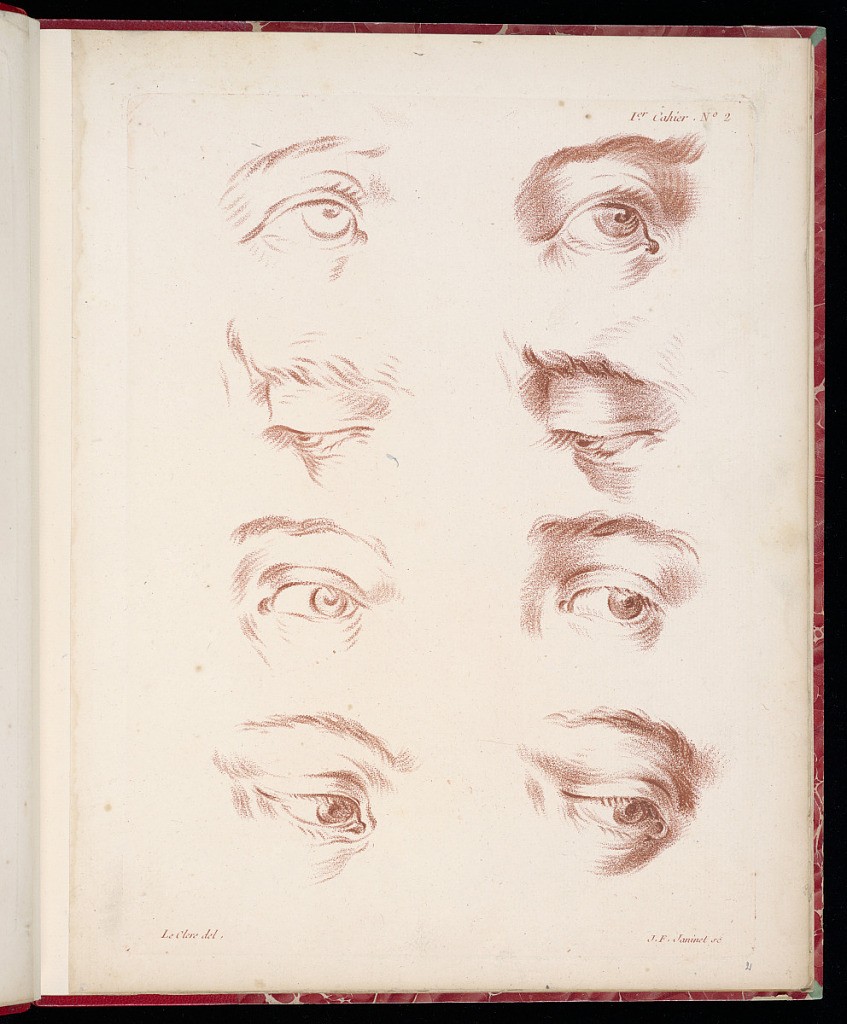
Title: Studies of Eyes
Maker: Pierre Thomas Le Clerc, French, ca. 1740 - ca. 1796
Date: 1773
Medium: Crayon-manner with red ink on laid paper
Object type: Print
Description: Studies of eight eyes in different positions and from different angles from a series of figure studies for the education of artists and amateurs printed in red ink in the crayon manner. The plate is numbered and signed.